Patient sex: M
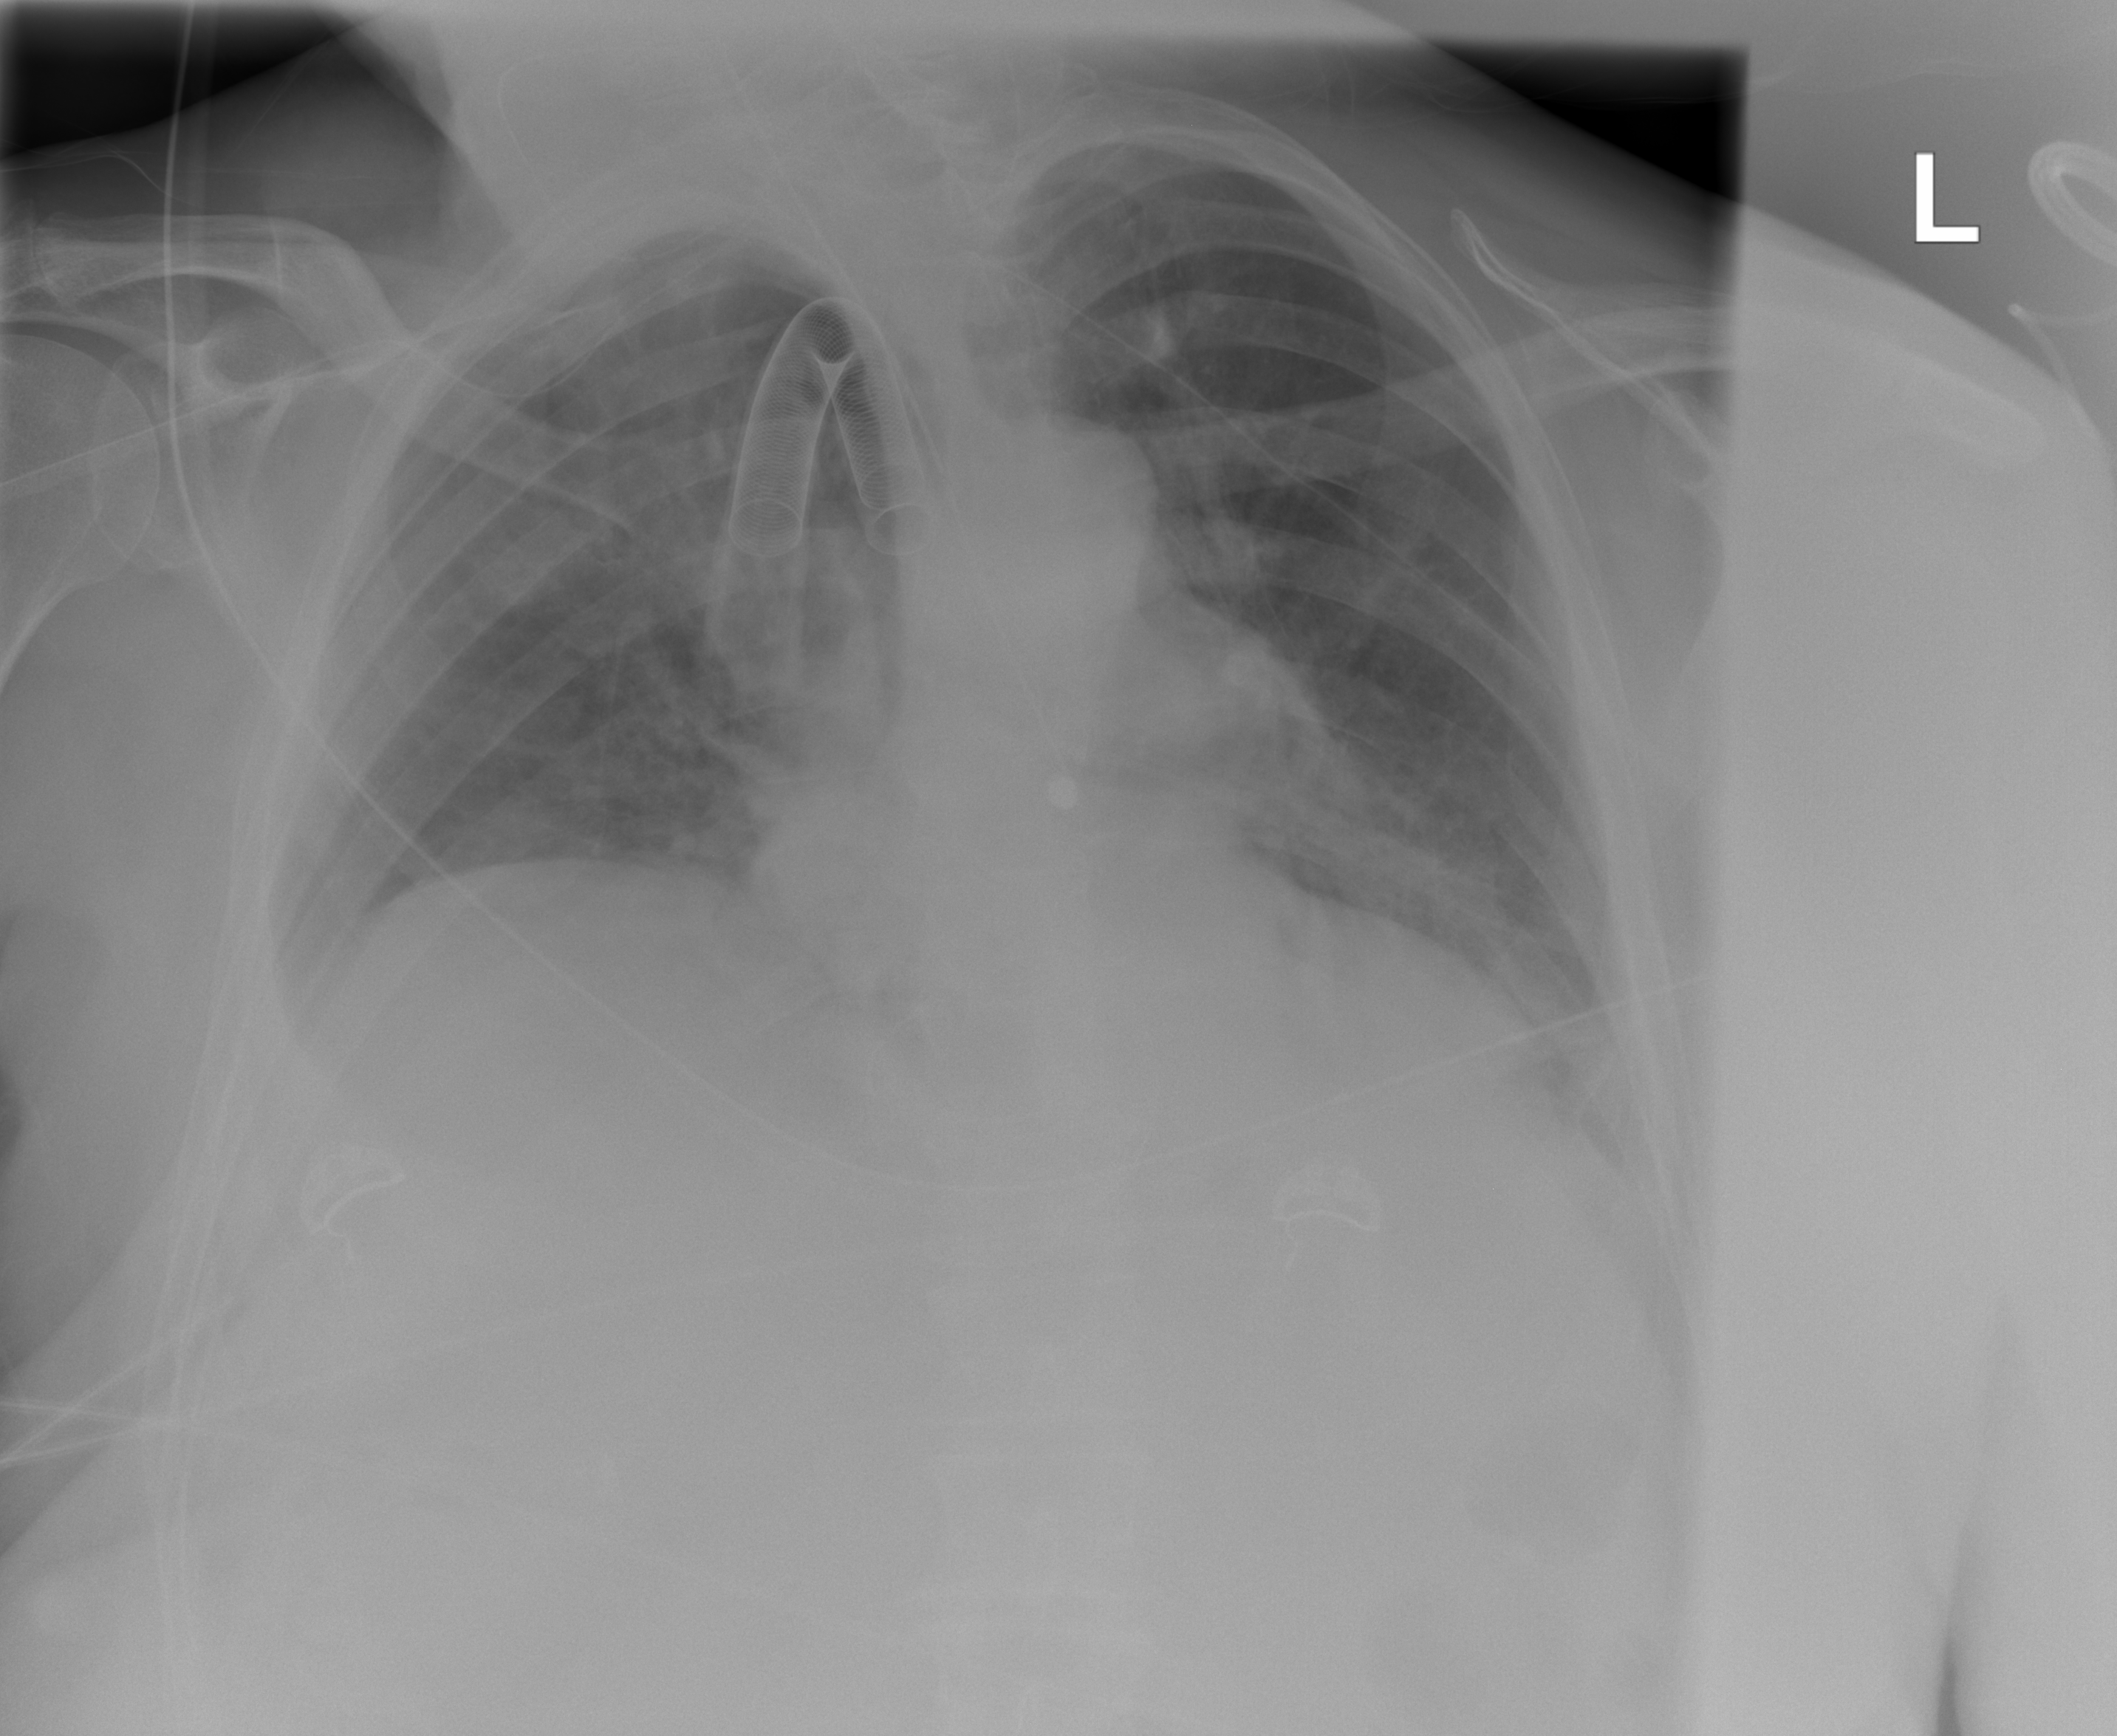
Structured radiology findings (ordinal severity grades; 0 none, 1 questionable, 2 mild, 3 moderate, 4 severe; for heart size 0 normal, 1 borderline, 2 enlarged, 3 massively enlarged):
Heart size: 0
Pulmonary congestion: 0
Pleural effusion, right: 0
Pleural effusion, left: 2
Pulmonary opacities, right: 0
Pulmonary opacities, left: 0
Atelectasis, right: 2
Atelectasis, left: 0